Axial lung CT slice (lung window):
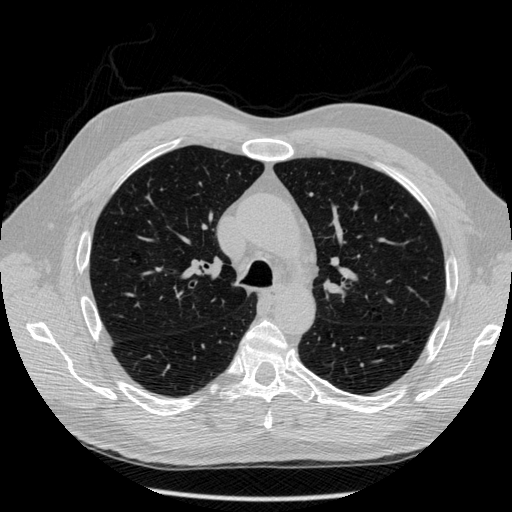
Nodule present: no